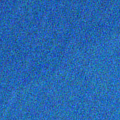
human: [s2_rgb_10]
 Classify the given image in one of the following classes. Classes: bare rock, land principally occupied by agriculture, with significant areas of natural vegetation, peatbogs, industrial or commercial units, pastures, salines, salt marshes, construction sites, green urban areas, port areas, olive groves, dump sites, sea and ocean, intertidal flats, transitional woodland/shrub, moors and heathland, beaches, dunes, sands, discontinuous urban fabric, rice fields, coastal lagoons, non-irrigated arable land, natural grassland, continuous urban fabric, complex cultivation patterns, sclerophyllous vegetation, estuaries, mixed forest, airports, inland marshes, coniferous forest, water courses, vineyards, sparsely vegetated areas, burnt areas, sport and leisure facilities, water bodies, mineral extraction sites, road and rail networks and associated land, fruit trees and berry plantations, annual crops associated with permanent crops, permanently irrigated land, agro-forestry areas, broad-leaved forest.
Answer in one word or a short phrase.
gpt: sea and ocean